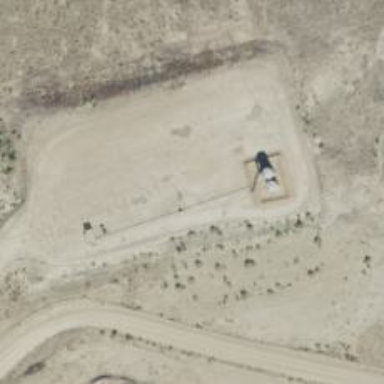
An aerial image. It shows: Petroleum well.